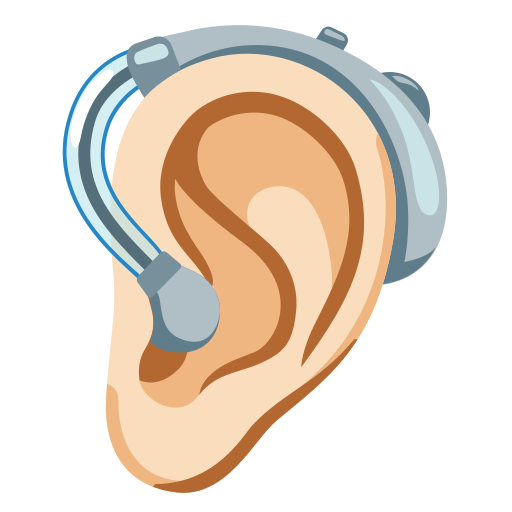
Emoji: 🦻🏻